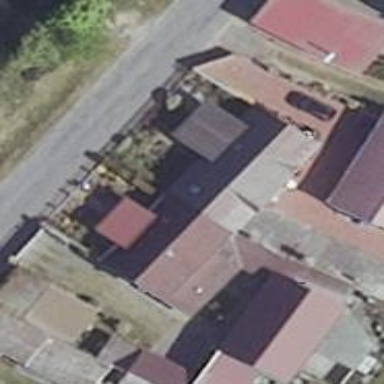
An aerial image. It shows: Semidetached house.